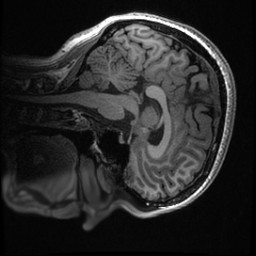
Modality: T1w
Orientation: sagittal
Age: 25
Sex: female